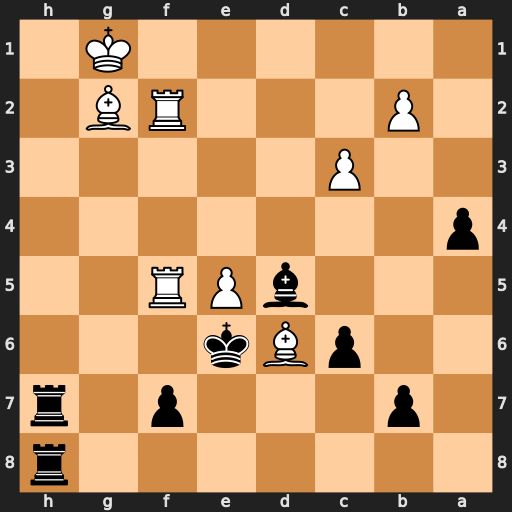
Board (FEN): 7r/1p3p1r/2pBk3/3bPR2/p7/2P5/1P3RB1/6K1
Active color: b
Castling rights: -
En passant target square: -
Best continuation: Rh1+ Bxh1 Rxh1#